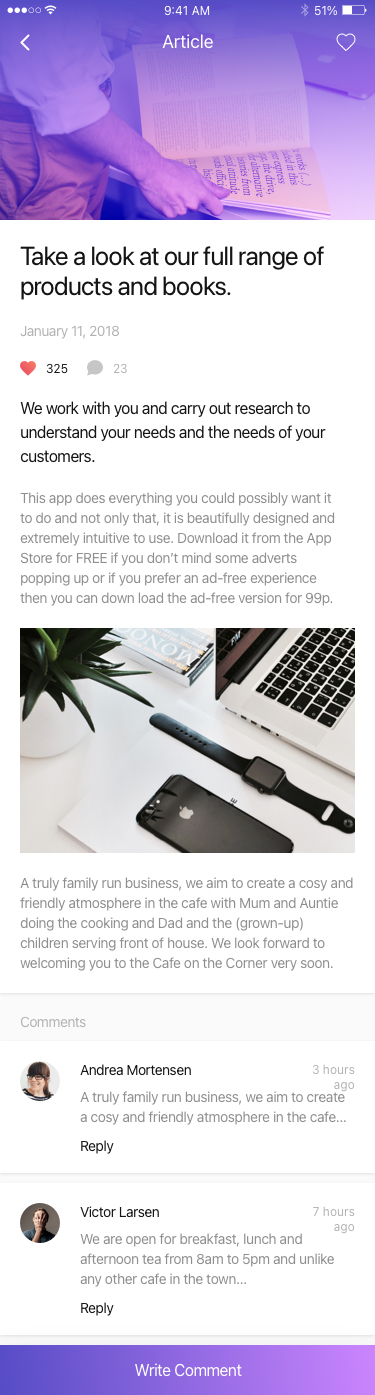
Text in this UI design:
A truly family run business, we aim to create a cosy and friendly atmosphere in the cafe with Mum and Auntie doing the cooking and Dad and the (grown-up) children serving front of house. We look forward to welcoming you to the Cafe on the Corner very soon.
This app does everything you could possibly want it to do and not only that, it is beautifully designed and extremely intuitive to use. Download it from the App Store for FREE if you don’t mind some adverts popping up or if you prefer an ad-free experience then you can down load the ad-free version for 99p.
We work with you and carry out research to understand your needs and the needs of your customers.
Reply
We are open for breakfast, lunch and afternoon tea from 8am to 5pm and unlike any other cafe in the town…
7 hours ago
Victor Larsen
Reply
A truly family run business, we aim to create a cosy and friendly atmosphere in the cafe…
3 hours ago
Andrea Mortensen
Comments
Write Comment
23
325
Take a look at our full range of products and books.
January 11, 2018
Article